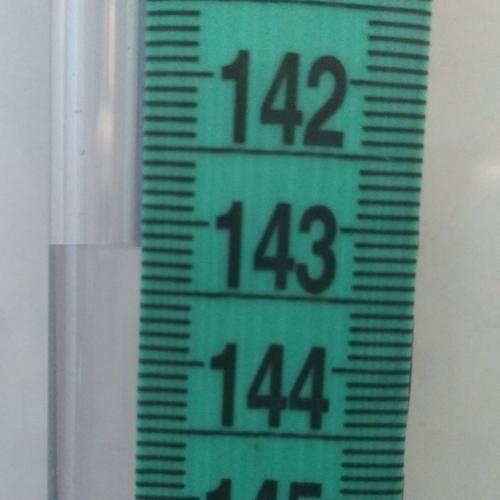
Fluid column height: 143.2 cm